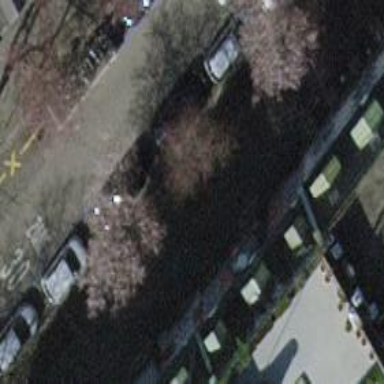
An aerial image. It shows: Parking lane for vehicles.